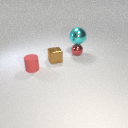
small red metal sphere below large cyan metal sphere